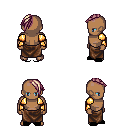
a pixel art fantasy rpg character, male body template, human, dark skin, gold arm armor, robe skirt, white blonde long mohawk hairstyle, black slippers, four views (front, back, left, right), 2x2 character sprite sheet, small pixel art, hard edges, no anti-aliasing